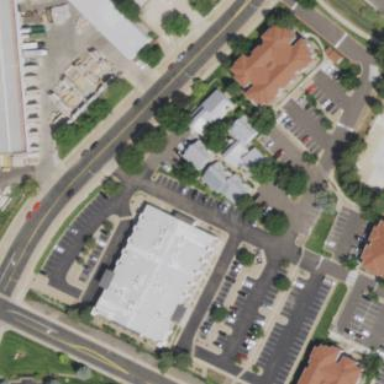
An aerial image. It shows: Commercial building.